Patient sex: F
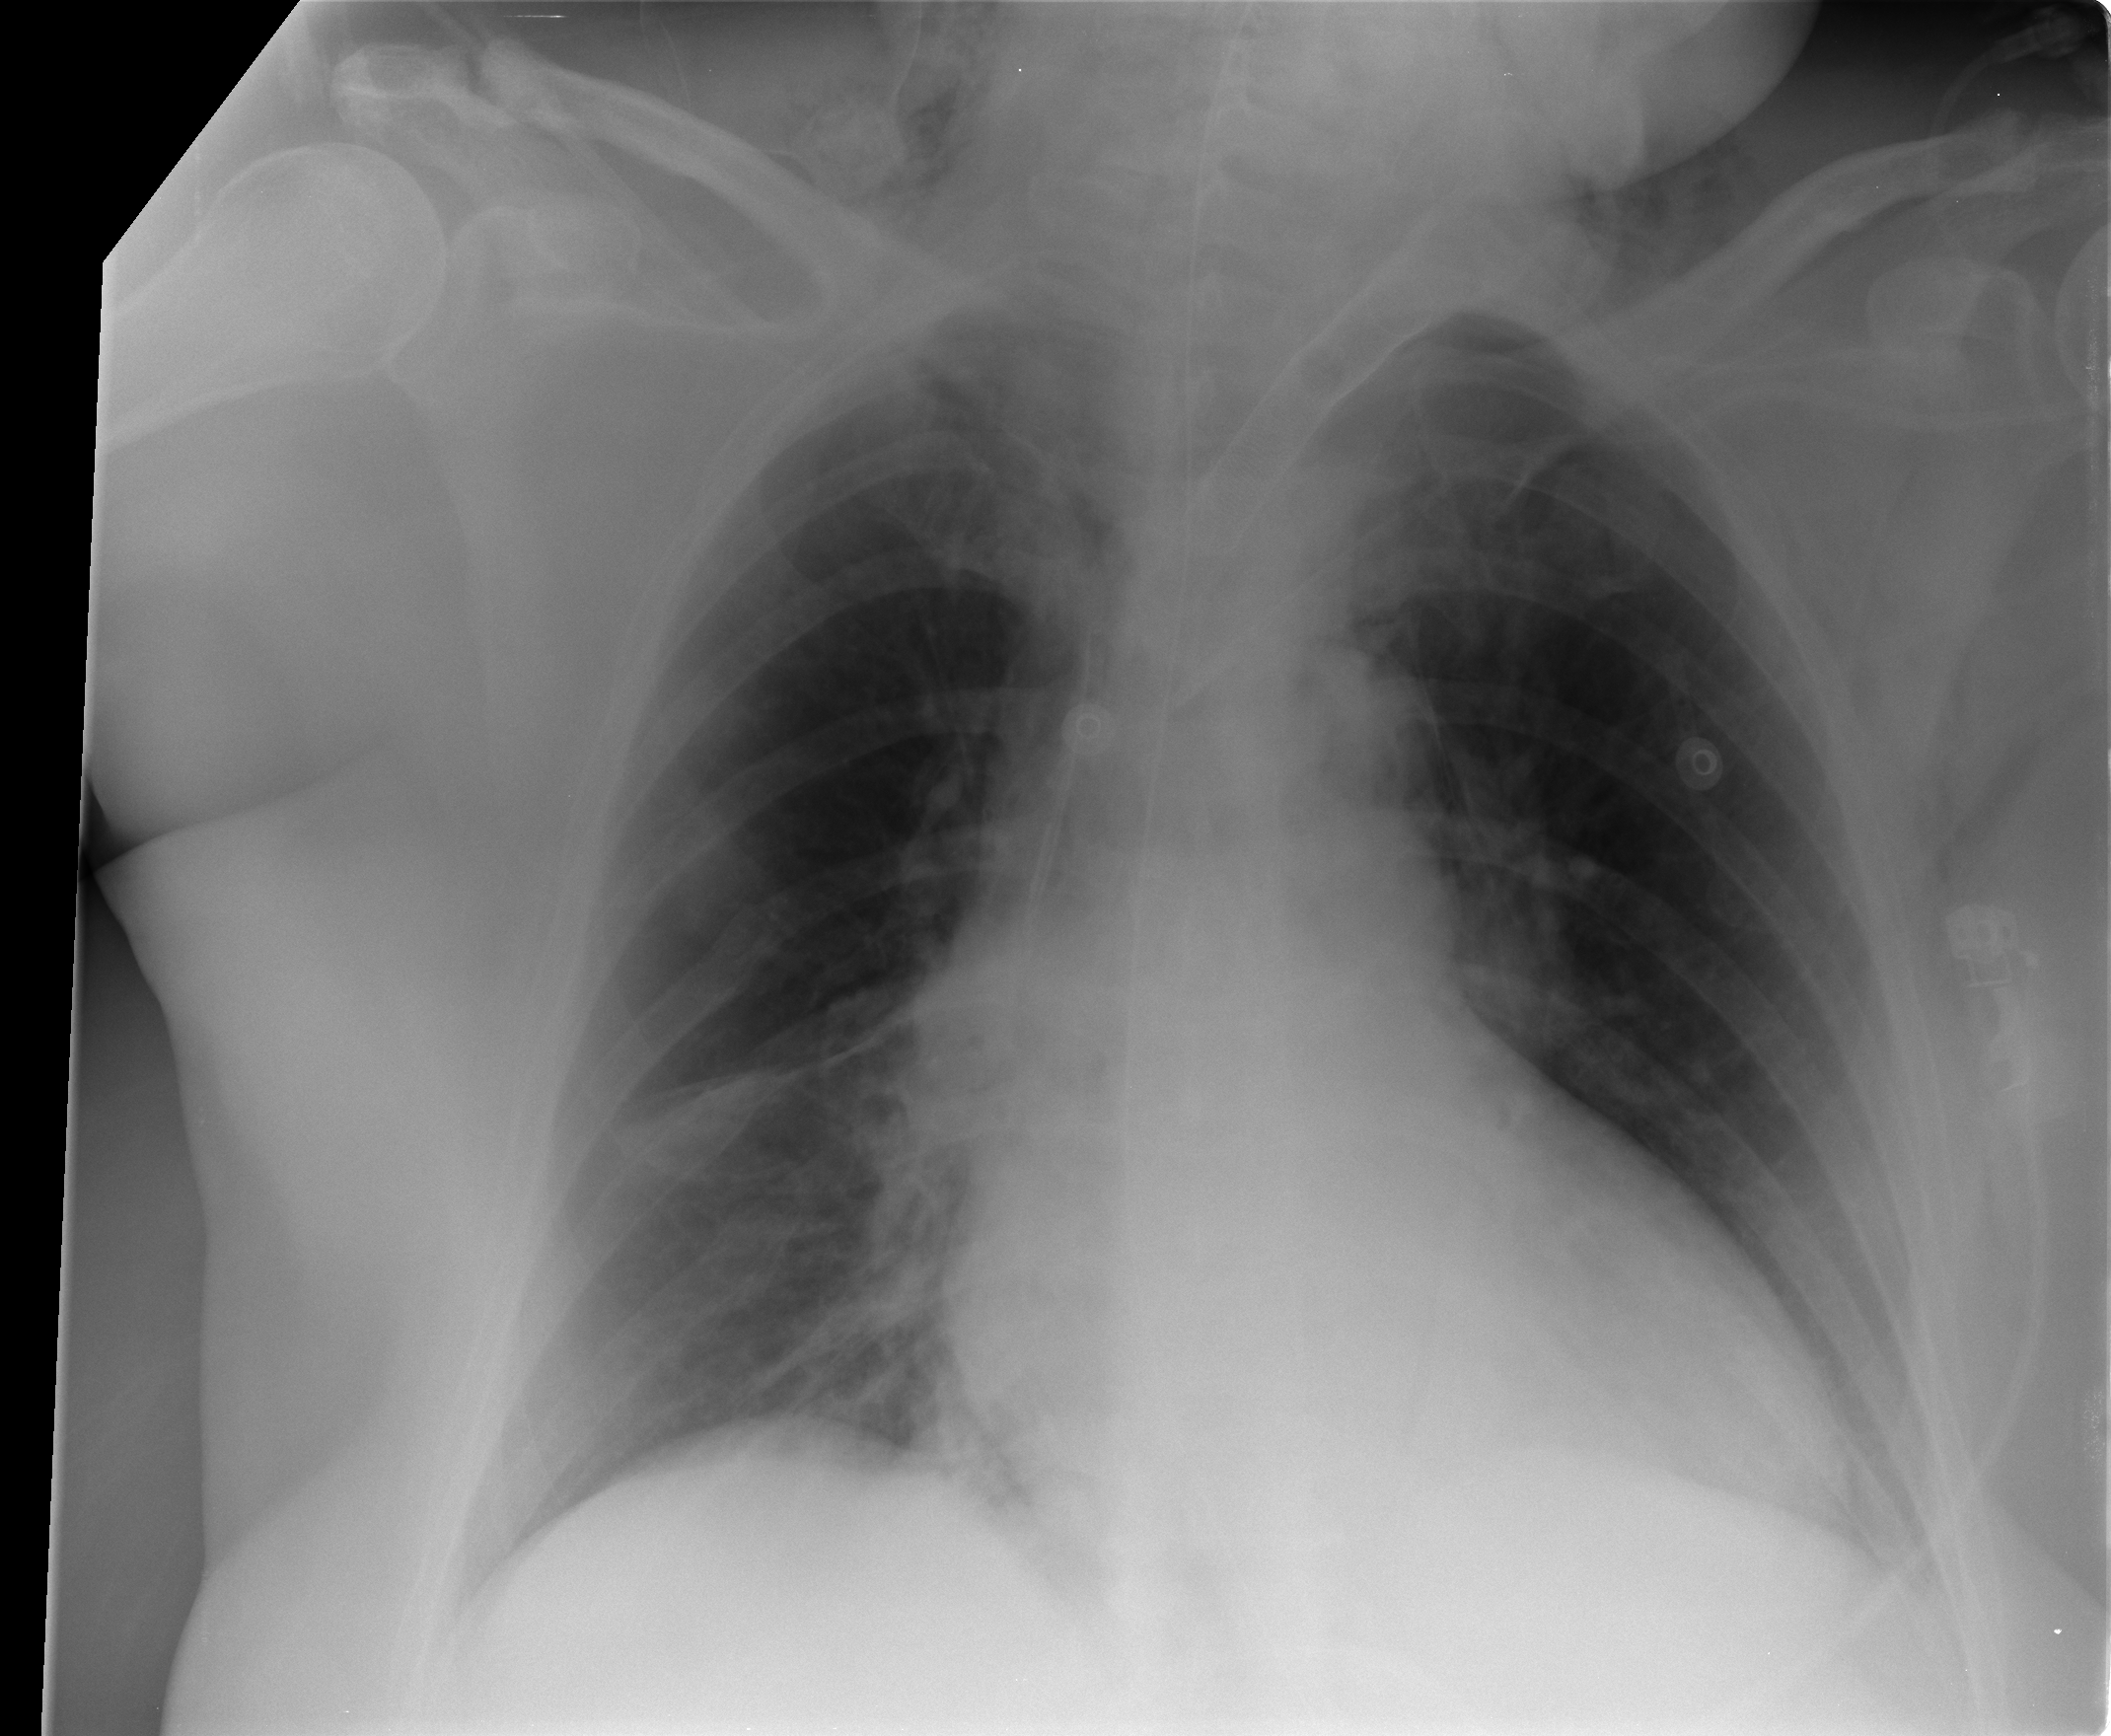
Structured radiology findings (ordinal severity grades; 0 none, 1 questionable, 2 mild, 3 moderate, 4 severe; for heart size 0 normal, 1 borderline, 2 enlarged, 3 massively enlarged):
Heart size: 2
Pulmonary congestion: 1
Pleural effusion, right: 0
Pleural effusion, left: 0
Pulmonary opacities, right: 0
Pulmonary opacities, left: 0
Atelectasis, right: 2
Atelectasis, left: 2